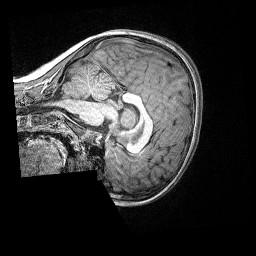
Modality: T1w
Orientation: sagittal
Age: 7
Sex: female
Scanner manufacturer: siemens
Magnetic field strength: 3 T
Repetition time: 2.4 s
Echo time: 0.00312 s